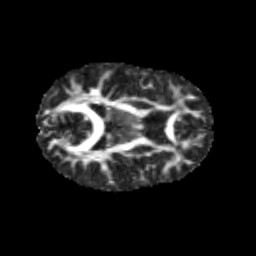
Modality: FA
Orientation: axial
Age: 12
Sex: female
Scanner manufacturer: siemens
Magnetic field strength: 3 T
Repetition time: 3.8 s
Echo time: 0.07 s